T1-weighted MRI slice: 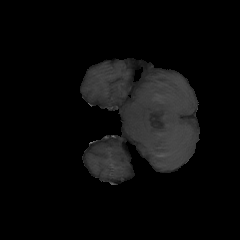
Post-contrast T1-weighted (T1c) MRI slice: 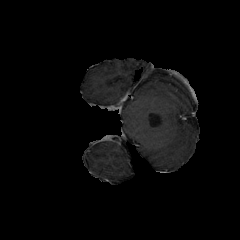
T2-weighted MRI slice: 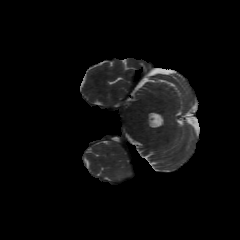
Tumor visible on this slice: no